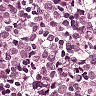
Metastatic tissue present: yes